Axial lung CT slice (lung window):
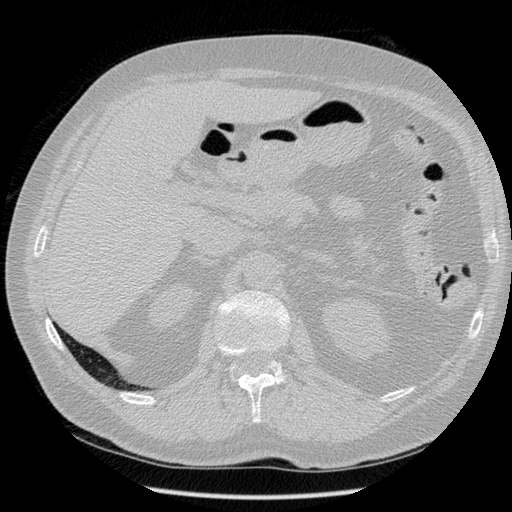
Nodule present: no